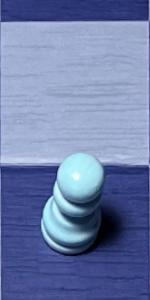
Label: Pawn_White